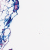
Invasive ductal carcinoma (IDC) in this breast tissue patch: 0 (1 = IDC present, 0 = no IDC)